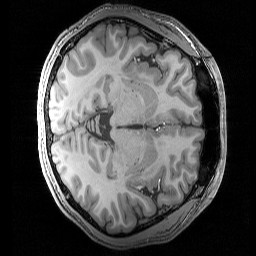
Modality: T1w
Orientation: axial
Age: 27
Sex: male
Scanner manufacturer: siemens
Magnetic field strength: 3 T
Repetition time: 2.3 s
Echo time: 0.00344 s